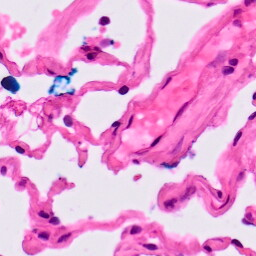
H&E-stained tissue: Lung